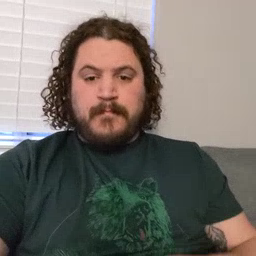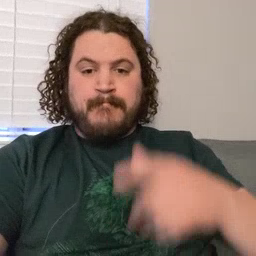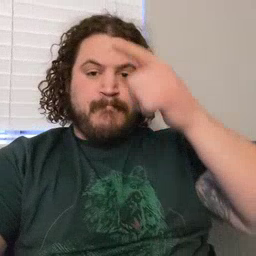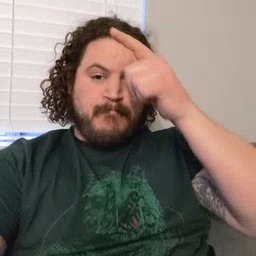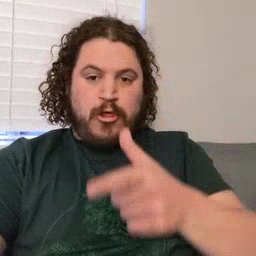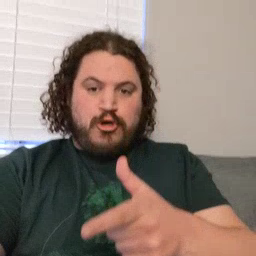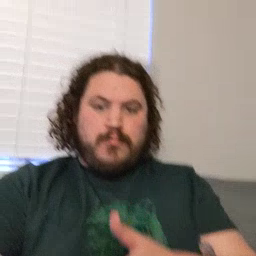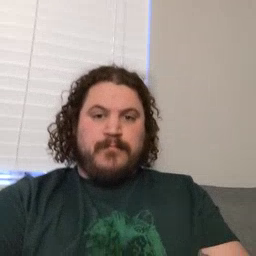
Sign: brother